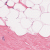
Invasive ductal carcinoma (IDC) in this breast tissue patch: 0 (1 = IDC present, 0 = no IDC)